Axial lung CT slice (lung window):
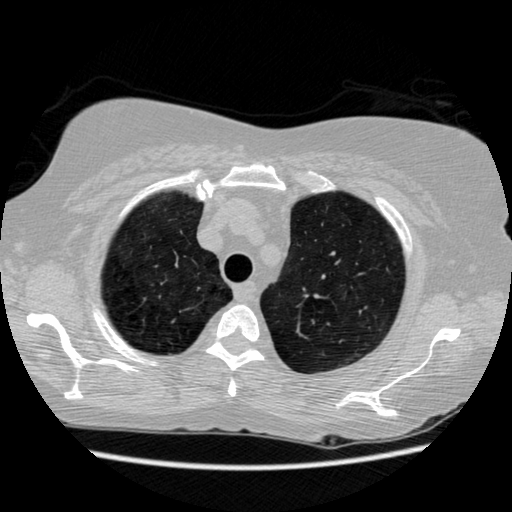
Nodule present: no